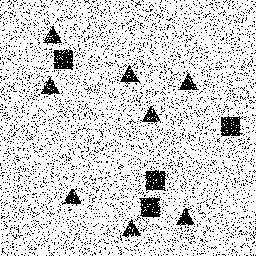
Squares: 4
Triangles: 8
Stars: 0
Total shapes: 12